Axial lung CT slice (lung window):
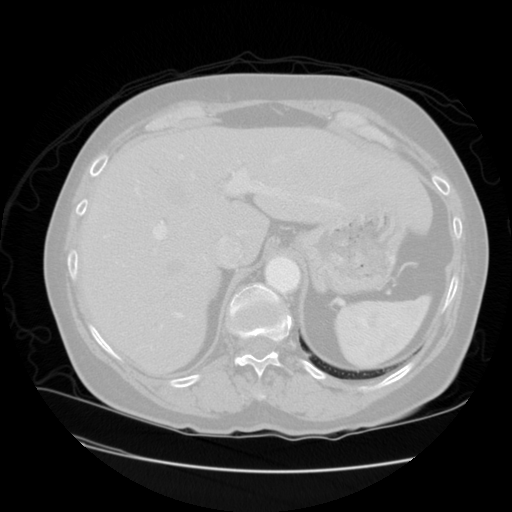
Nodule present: no